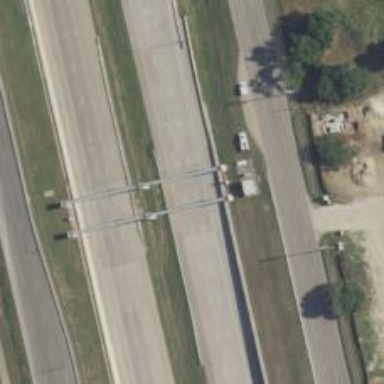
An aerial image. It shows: Toll gantry on the road.